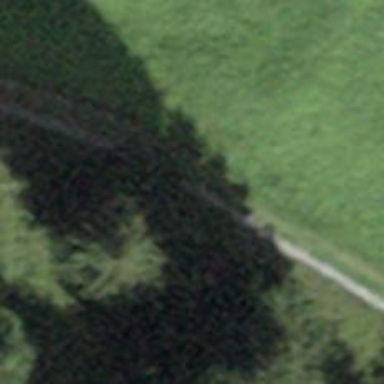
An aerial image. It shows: Gravel track with grade 2 tracktype.